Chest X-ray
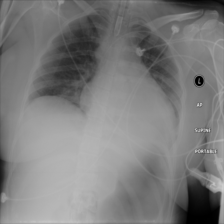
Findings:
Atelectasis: negative
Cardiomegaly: negative
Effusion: negative
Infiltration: negative
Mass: negative
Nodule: negative
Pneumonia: negative
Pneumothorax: negative
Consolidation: negative
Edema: negative
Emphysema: negative
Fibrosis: negative
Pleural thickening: negative
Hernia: negative